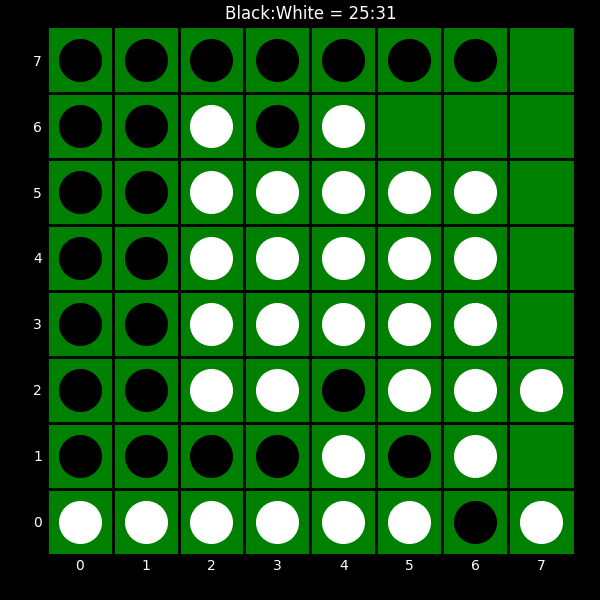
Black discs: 25
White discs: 31